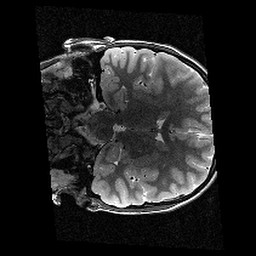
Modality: T2w
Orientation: coronal
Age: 9
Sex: male
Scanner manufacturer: siemens
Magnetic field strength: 3 T
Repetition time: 9.23 s
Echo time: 0.067 s